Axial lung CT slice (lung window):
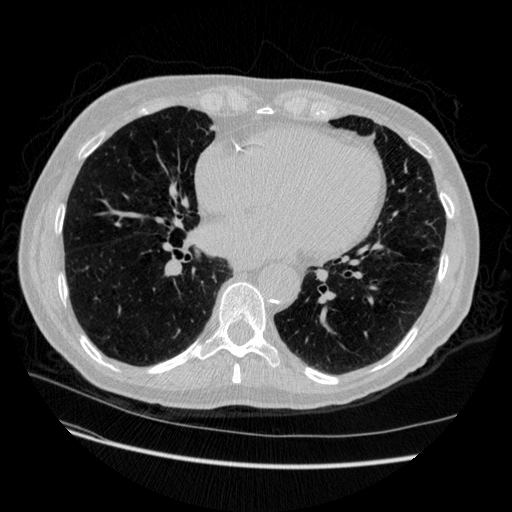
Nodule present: no